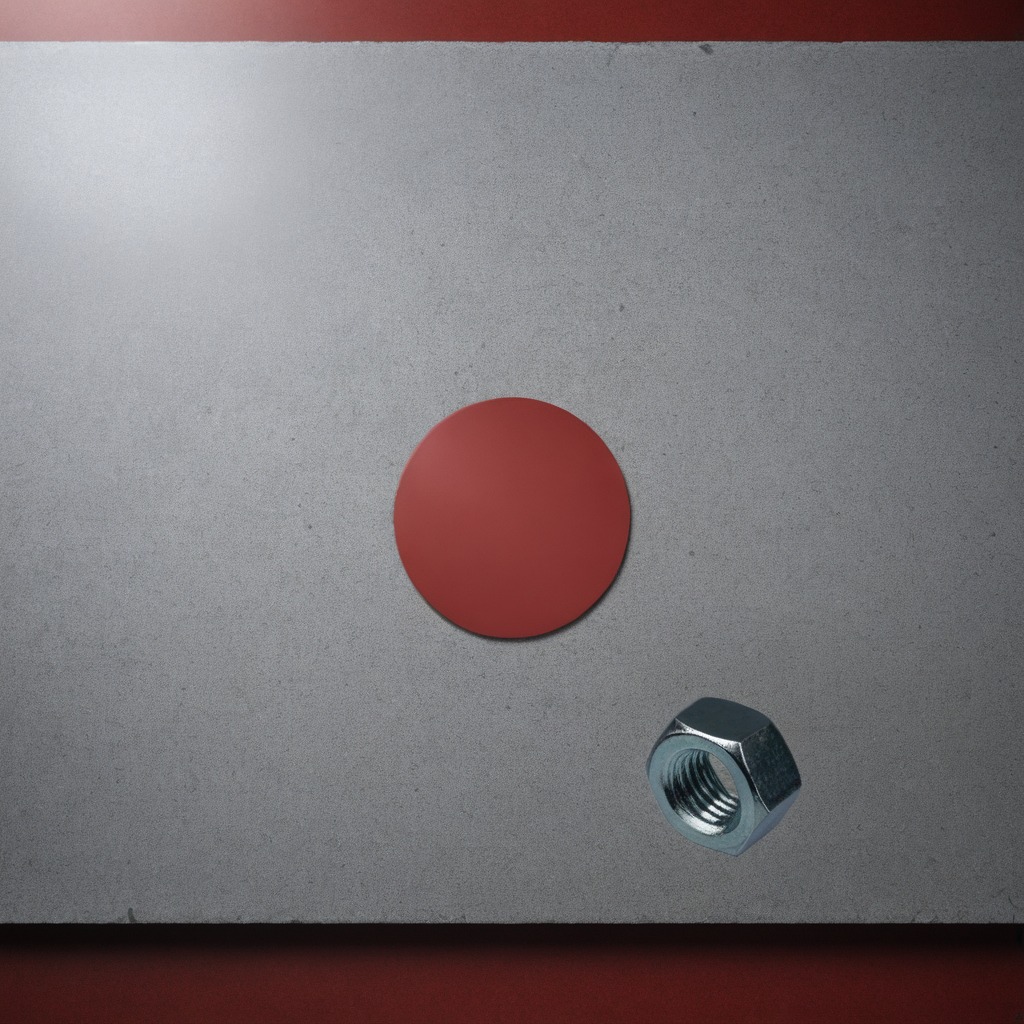
A metal nut is lying on a clean granite tabletop beneath a red rubber mat inside a workshop under bright overhead lighting crisp shadows high clarity worn but beneath the mat